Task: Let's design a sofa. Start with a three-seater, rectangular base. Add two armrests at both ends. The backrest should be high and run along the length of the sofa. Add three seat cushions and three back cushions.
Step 190:
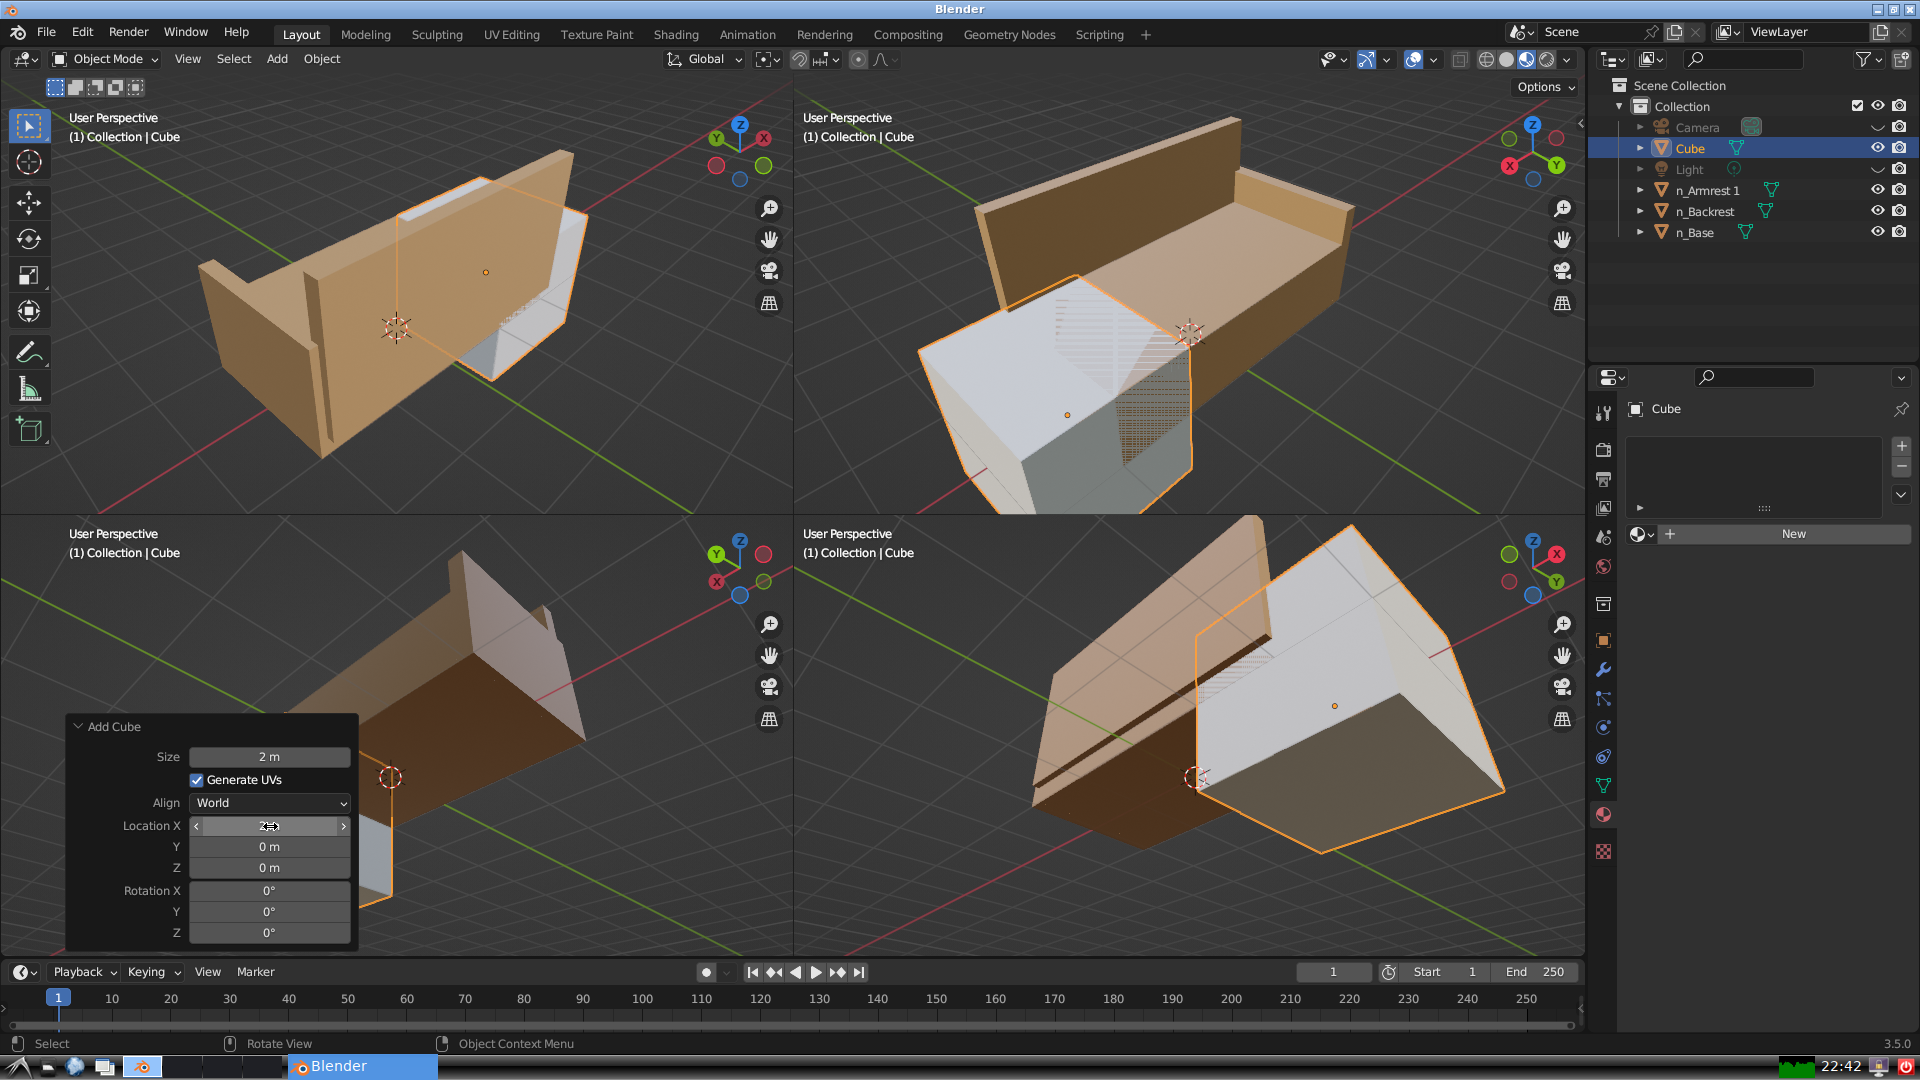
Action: {"mouse_move": [270, 847]}